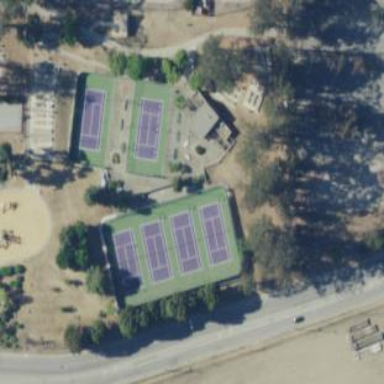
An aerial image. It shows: Tennis court on pitch.